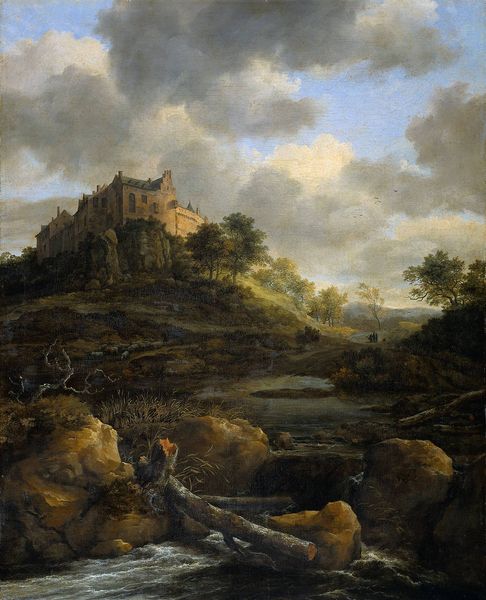
Titel: Schloss Bentheim
Künstler: Jacob van Ruisdael
Standort: Amsterdam
Institution: Rijksmuseum
Schlagwörter: baum, berg, blau, dunkel, felsen, gemälde, gewitter, himmel, schatten, wasser, wolken, baumstämme, bäume, fluss, gelb, grün, landschaft, menschen, see, äste, braun, fenster, grau, hell, holz, licht, schwarz, weiss, anlage, blick, dach, gebäude, haus, schloss, weg, wolke, malerei, stein, steine, ast, bach, baumstamm, erde, feld, ferne, horizont, häuser, hügel, natur, regenhimmel, stamm, brücke, busch, büsche, einsam, sonne, gold, pflanzen, wald, wasserfall, helldunkel, bewölkt, gischt, wellen, düster, ansicht, berge, fels, hang, landschaftsmalerei, idylle, stille, romantik, schaum, stromschnelle, erhaben, steg, stämme, wild, zerstörung, hoch, menschenleer, abendstimmung, ruine, corinth, lovis, burg, übergang, wurzel, zweig, festung, wurzeln, mauern, blauer himmel, romantisch, gehölz, gestrüpp, fließen, bau, baumstumpf, details, bentheim, burch, chateau, fasssade, hintergrund geht in die weite, rauschender bach, wals, wildbach, sicher, himmer, burgmauer, bruch, gedämpft, entwurzelt, wolekn, flüßchen, landschaft#, wassewr, vetrocknet, flie0en, efels